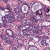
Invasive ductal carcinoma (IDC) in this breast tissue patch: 0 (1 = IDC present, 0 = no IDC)